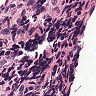
Metastatic tissue present: no